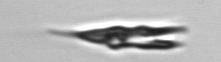
Label: Chrysochromulina_lanceolata